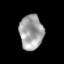
Tissue: prostate
Cell type: T cells
Senescence score: 0.334
Nuclear area (px): 809
Mean DAPI intensity: 161.578